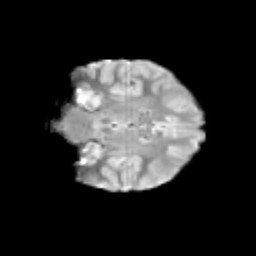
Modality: T2w
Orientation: coronal
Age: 11
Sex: female
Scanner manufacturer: siemens
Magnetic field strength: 3 T
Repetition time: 3.8 s
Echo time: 0.07 s